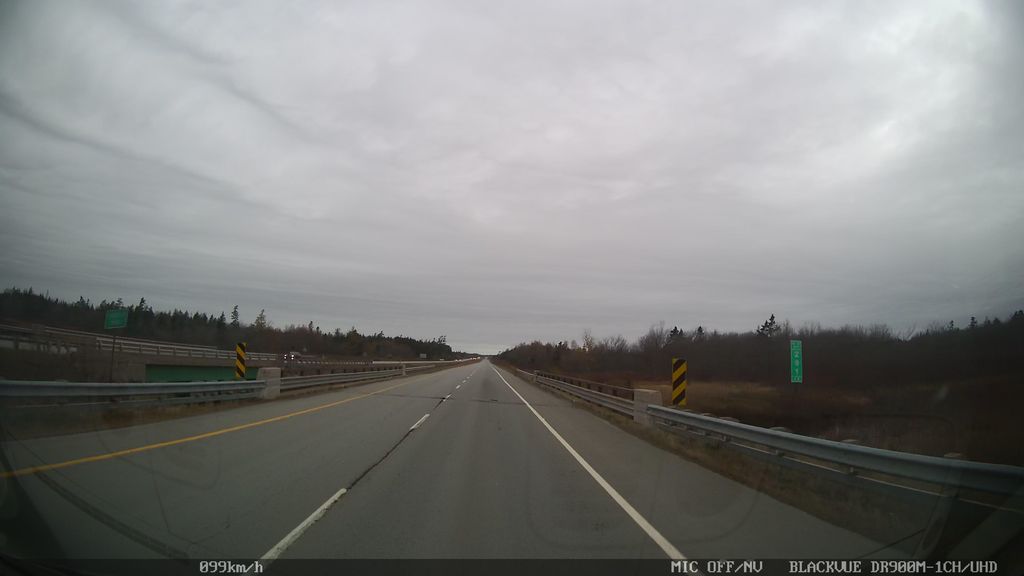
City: halifax